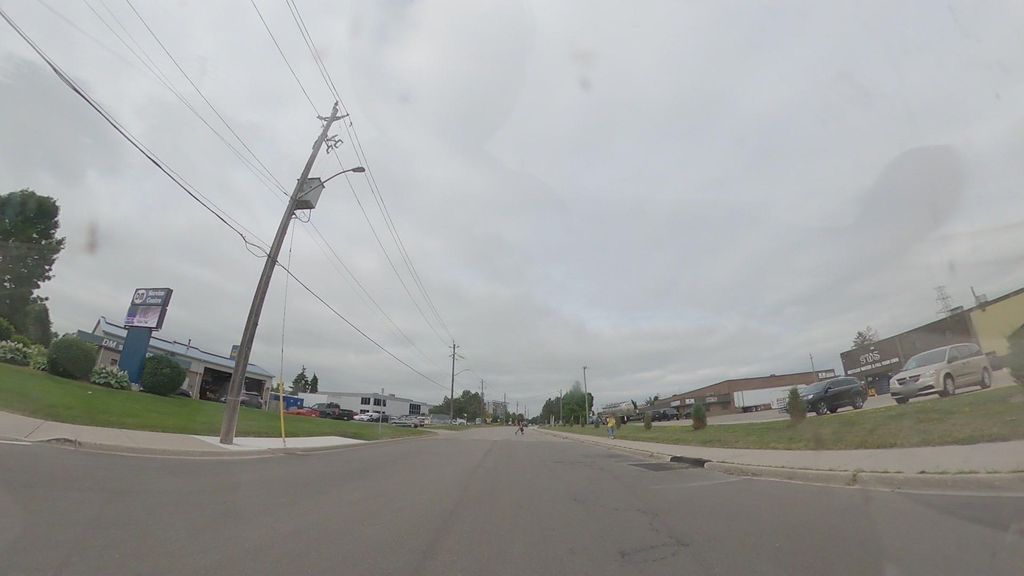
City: kitchener-waterloo